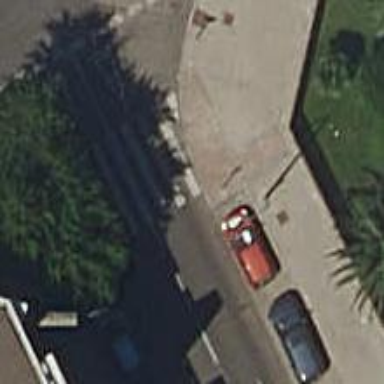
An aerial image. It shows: Pedestrian crossing with zebra markings on the footway.